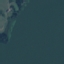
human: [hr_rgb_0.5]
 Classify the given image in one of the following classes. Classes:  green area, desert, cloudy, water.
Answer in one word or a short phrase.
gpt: water